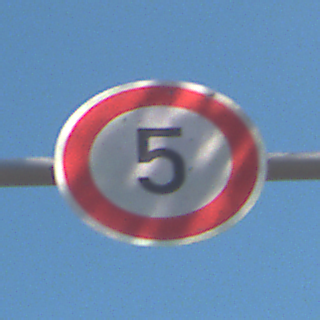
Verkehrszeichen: Geschwindigkeit5
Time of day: Midday
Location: Outdoor (Urban)
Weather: Clear
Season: NotSpecified
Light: Natural